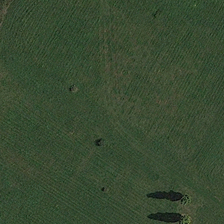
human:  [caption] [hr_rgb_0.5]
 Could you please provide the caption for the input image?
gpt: several green trees are scattered sparsely in a piece of green meadow .

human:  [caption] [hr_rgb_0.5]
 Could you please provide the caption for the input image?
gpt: a green line is in the middle of the meadow .

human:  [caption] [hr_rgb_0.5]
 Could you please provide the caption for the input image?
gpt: several green trees are scattered sparsely in a piece of green meadow .

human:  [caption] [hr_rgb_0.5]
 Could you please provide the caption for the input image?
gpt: the meadow is green ,smooth and endless .

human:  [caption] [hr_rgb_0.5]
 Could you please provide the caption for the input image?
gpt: the meadow is green ,smooth and endless .